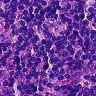
Metastatic tissue present: no